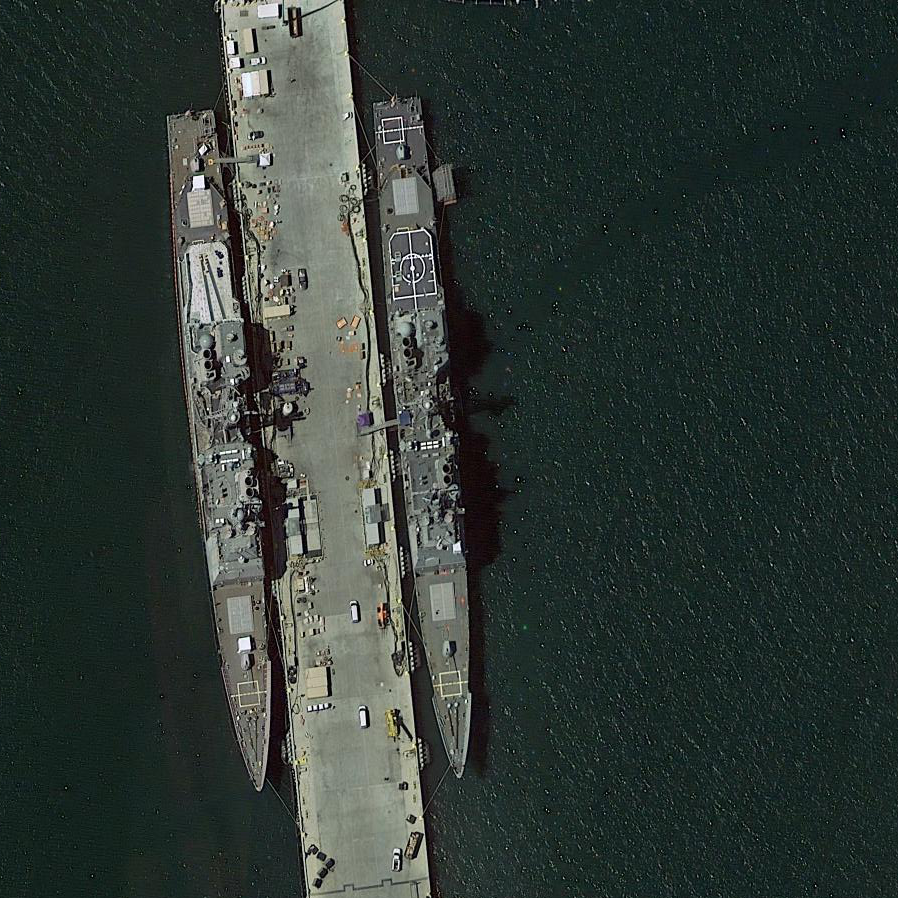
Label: Ticonderoga-class_cruiser